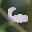
Label: 6